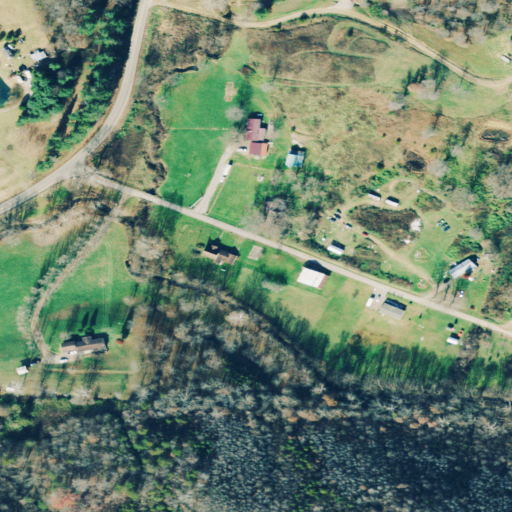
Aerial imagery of valley in Ohio named Dark Hollow containing pasture, deciduous forest, open development, low intensity development, mixed forest, and medium intensity development